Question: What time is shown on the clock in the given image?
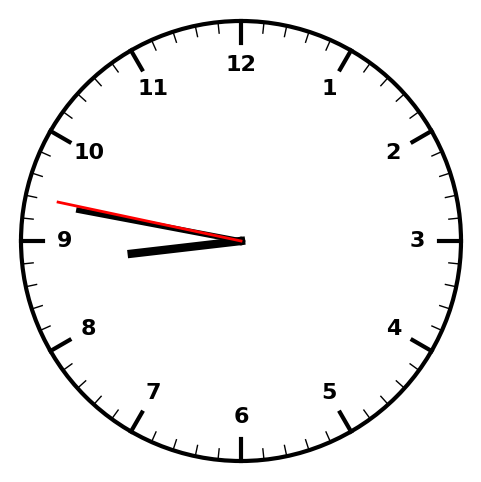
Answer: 08:46:47